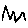
Label: zigzag